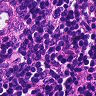
Metastatic tissue present: no